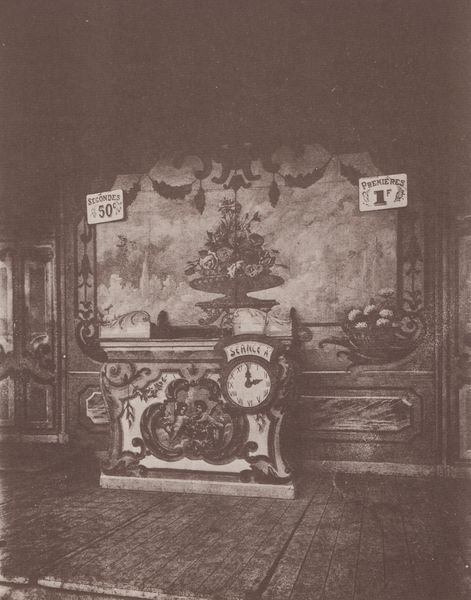
Titel: Leben und Arbeitswelt, Kasse
Künstler: Jean Eugène Auguste Atget
Schlagwörter: blumen, zimmer, barock, bild, innenraum, bühne, wandmalerei, uhr, parkettboden, foto, fotografie, waage, schilder, photo, standuhr, zeit, zeiger, uhrzeiger, verblichen